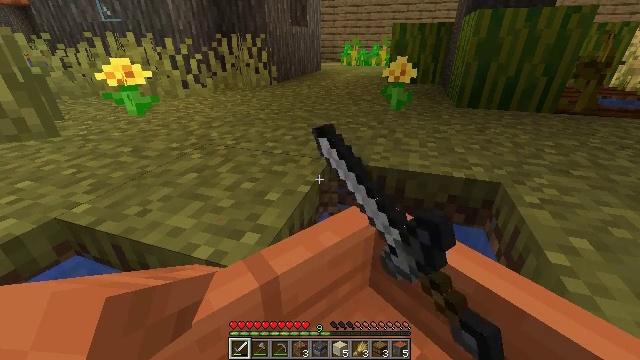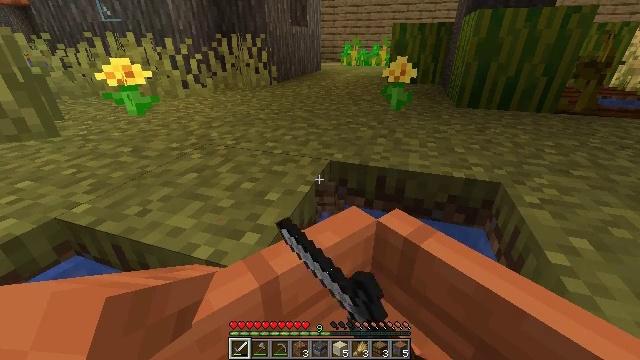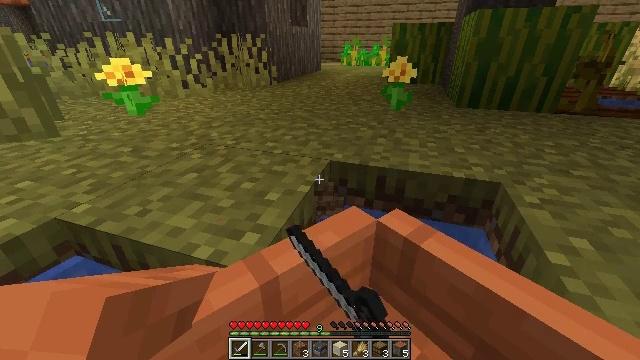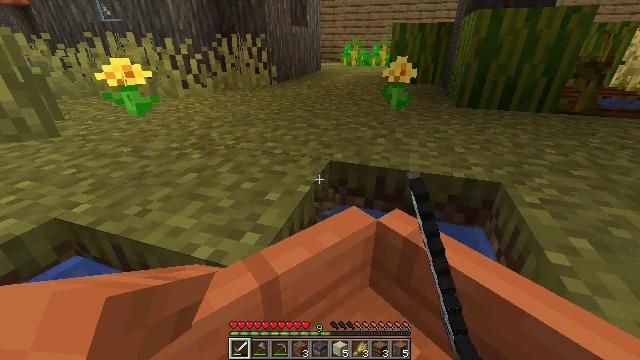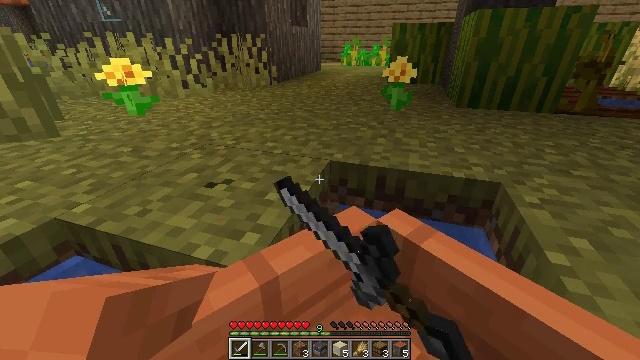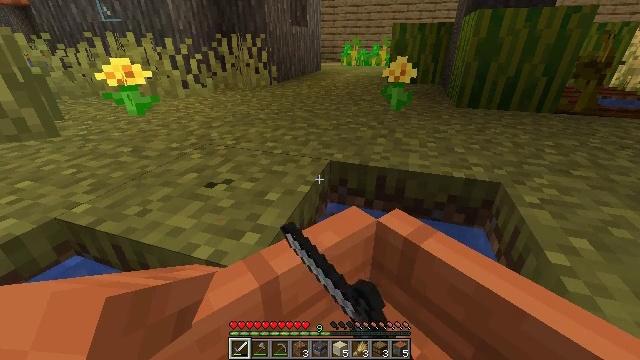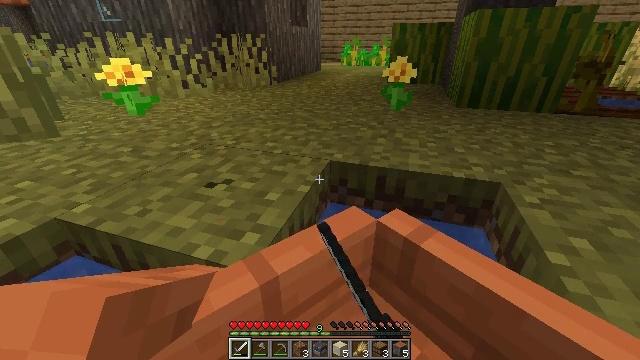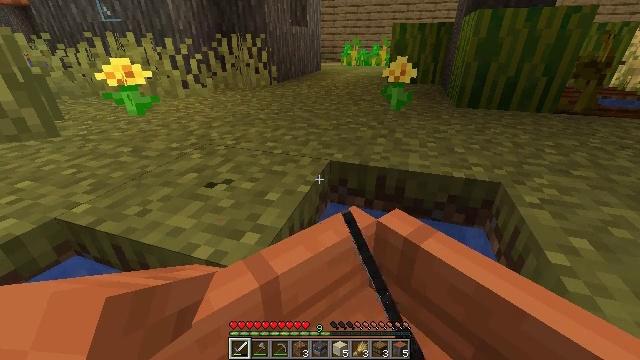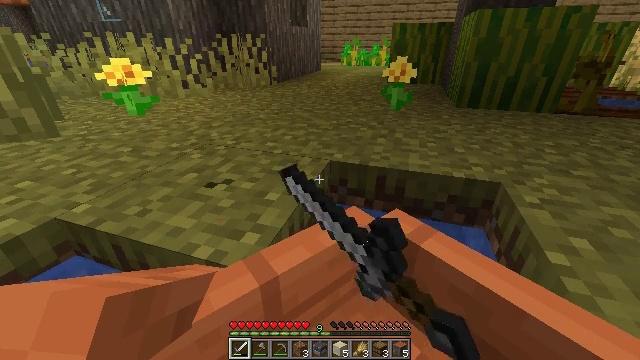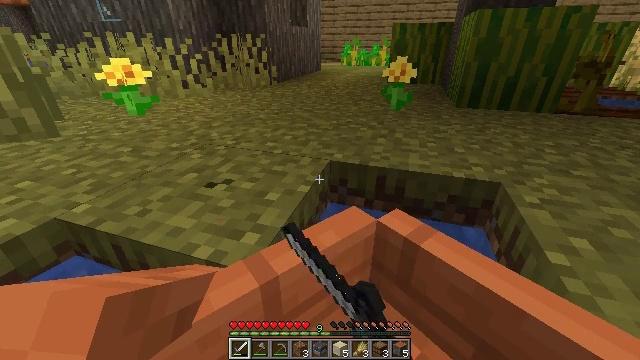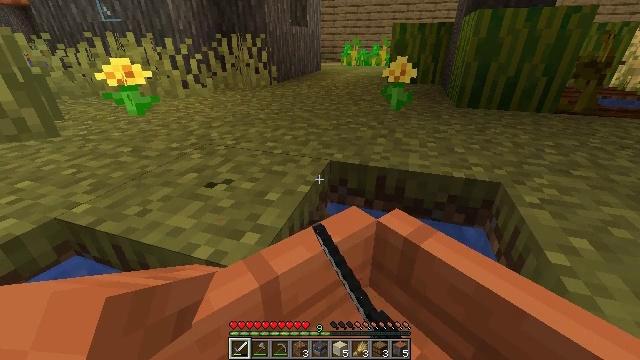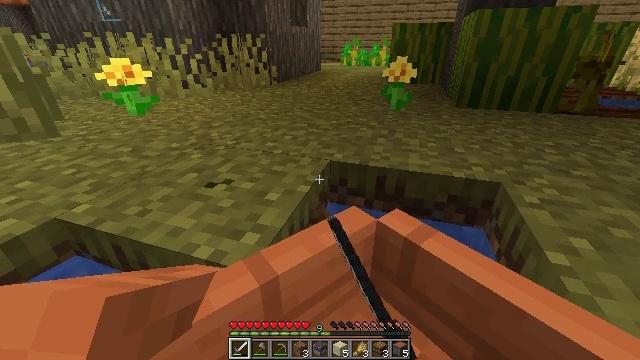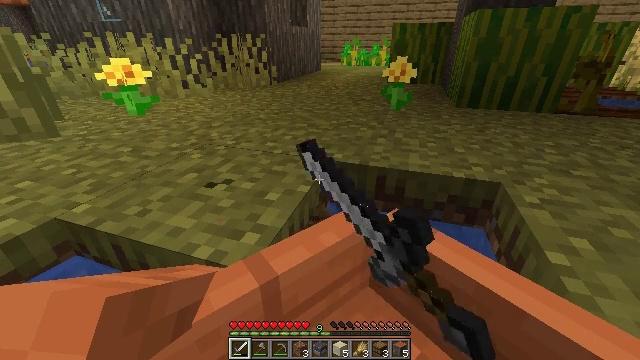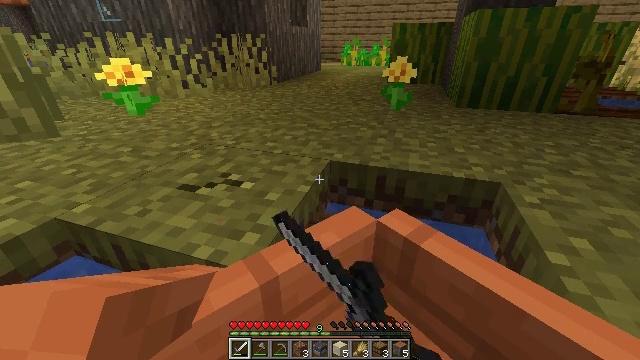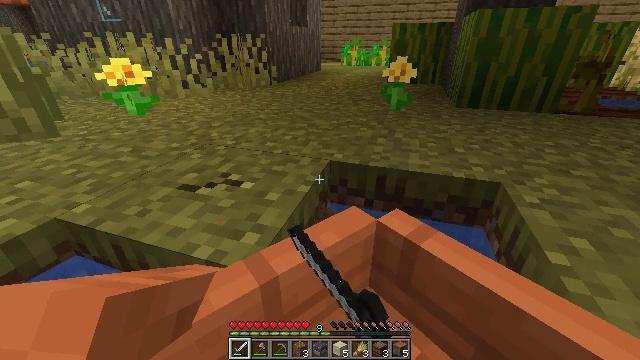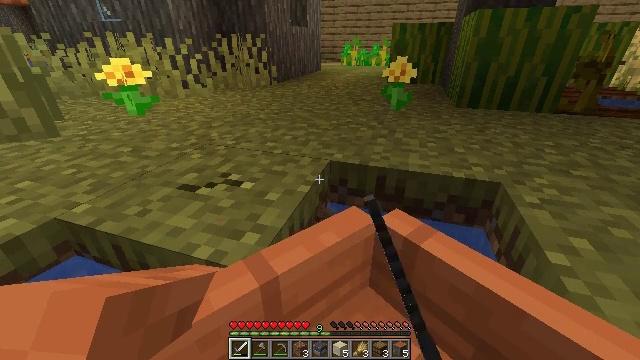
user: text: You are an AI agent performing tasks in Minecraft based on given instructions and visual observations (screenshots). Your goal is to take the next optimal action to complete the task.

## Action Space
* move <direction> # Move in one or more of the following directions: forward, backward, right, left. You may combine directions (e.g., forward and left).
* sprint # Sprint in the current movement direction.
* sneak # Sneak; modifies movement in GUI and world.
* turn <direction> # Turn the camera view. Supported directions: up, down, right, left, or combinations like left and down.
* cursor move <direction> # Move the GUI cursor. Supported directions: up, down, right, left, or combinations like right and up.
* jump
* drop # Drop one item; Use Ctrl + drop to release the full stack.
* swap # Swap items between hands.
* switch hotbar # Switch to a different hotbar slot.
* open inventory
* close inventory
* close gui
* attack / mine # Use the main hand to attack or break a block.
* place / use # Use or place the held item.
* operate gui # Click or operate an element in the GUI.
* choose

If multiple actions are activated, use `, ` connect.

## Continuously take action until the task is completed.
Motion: motion action
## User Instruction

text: Mine grass block from the ground.
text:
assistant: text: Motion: attack / mine
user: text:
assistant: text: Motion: attack / mine
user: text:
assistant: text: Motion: attack / mine
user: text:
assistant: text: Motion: attack / mine
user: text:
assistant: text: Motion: attack / mine
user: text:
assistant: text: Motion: attack / mine
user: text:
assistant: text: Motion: attack / mine
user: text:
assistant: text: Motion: attack / mine
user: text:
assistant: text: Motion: attack / mine
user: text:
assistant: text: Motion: attack / mine
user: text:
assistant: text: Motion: attack / mine
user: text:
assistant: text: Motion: attack / mine
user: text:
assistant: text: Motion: attack / mine
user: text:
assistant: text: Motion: attack / mine
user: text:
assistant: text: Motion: attack / mine
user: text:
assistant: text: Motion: attack / mine
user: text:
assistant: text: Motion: attack / mine
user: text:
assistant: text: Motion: attack / mine
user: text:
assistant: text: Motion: attack / mine
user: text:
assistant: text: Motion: attack / mine
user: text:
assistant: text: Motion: attack / mine
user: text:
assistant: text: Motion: attack / mine
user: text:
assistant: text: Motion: attack / mine
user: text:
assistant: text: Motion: attack / mine
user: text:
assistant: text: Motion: attack / mine
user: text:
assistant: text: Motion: attack / mine
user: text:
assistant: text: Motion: attack / mine
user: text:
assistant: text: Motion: attack / mine
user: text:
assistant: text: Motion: attack / mine
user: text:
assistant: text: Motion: attack / mine